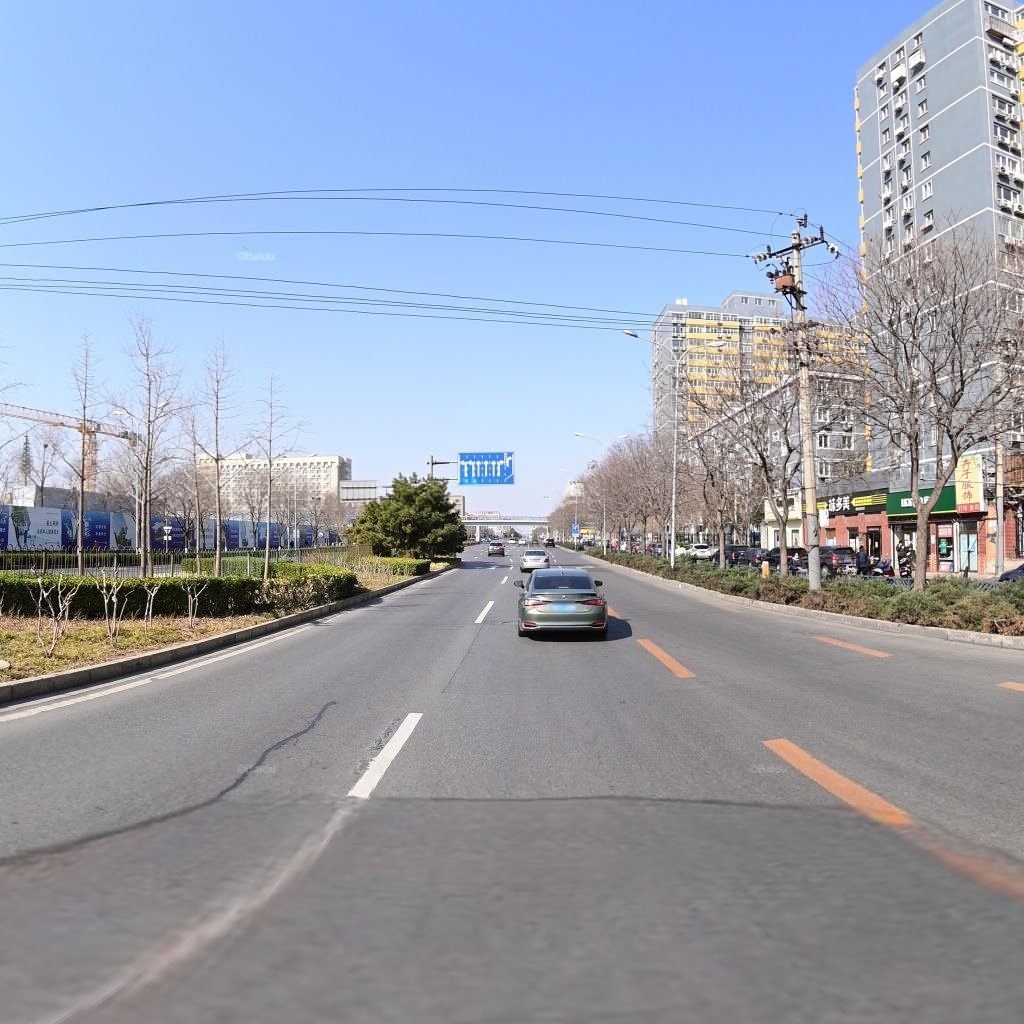
Region: Haidian
Road damage annotations: longitudinal patch, longitudinal crack